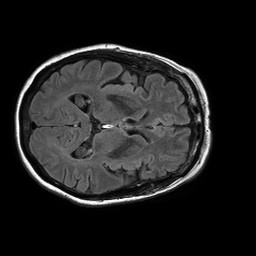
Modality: FLAIR
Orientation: axial
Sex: female
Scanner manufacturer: philips
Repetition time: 11 s
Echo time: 0.125 s